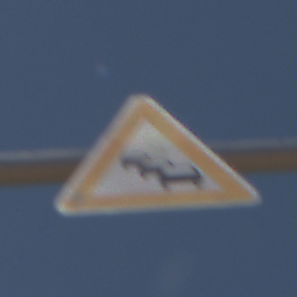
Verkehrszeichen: Stau
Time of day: Midday
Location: Outdoor (Nature)
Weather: Clear
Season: NotSpecified
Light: Natural